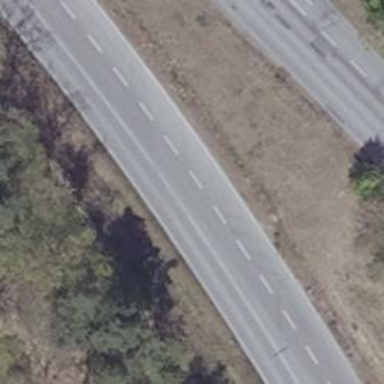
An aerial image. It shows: Asphalt motorroad with trunk classification.